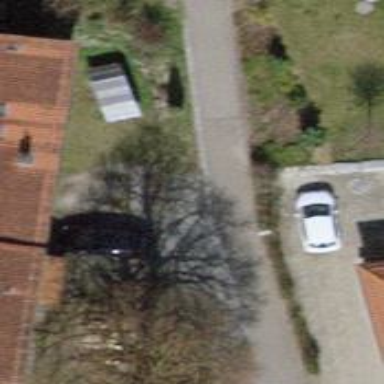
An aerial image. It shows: Bollard barrier.